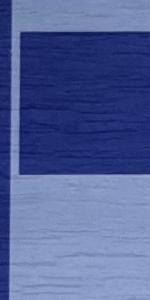
Label: Empty